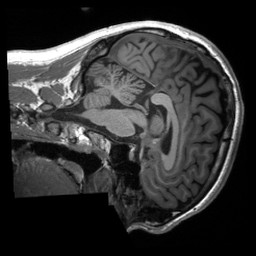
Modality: T1w
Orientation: sagittal
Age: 24
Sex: male
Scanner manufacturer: siemens
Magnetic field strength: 3 T
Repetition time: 2.3 s
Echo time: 0.00232 s